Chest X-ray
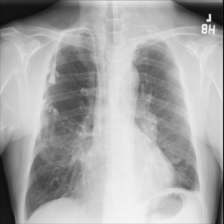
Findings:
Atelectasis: negative
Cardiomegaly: negative
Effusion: positive
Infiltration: negative
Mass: negative
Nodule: negative
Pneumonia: negative
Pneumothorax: negative
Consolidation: negative
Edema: negative
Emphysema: negative
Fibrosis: negative
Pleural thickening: positive
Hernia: negative